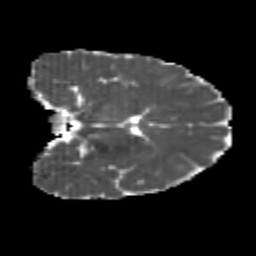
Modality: MD
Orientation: coronal
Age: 21
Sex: male
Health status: healthy
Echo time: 0.074 s